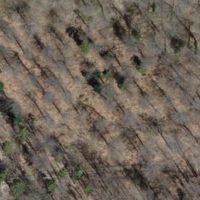
EUNIS habitat code: 41
Species observed at this site:
Lathyrus vernus
Scilla bifolia